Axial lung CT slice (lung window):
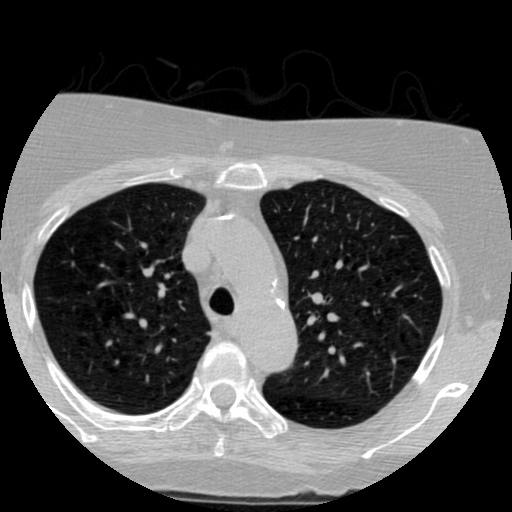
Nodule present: no